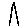
Label: star